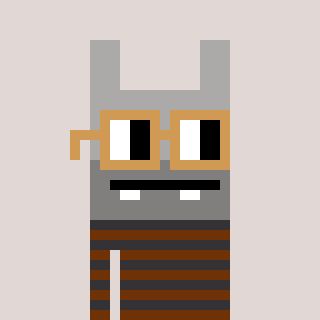
a pixel art character with square brown glasses, a rabbit-shaped head and a grayscale-colored body on a warm background